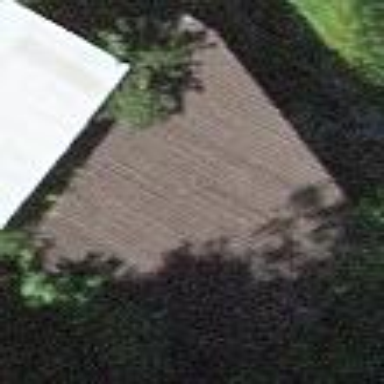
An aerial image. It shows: View of roof of building.